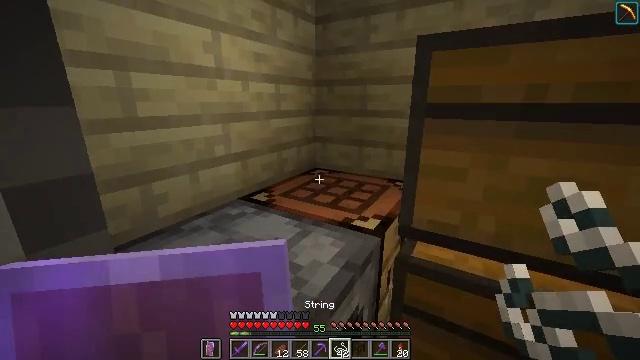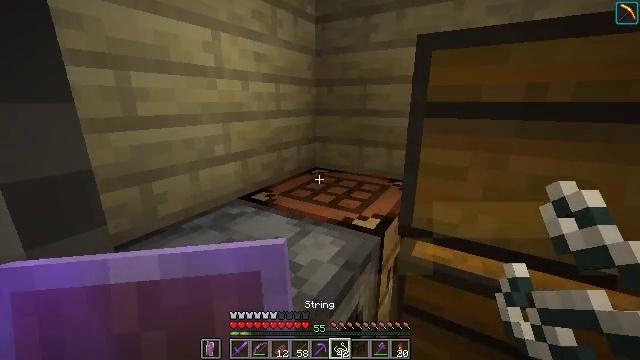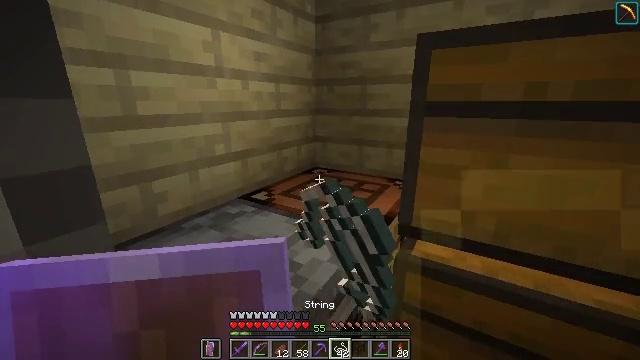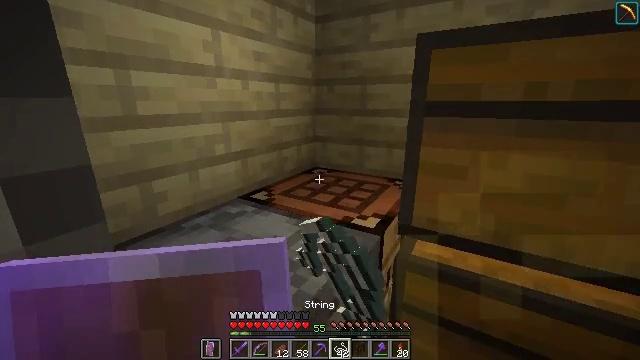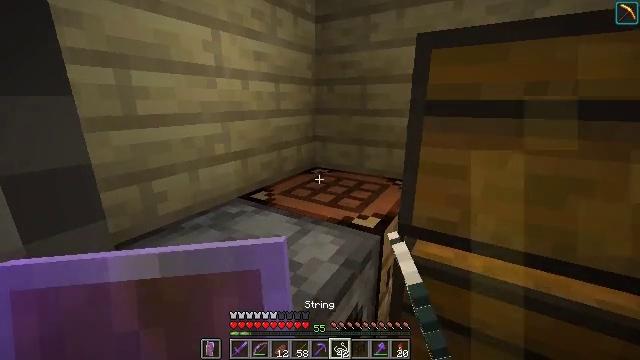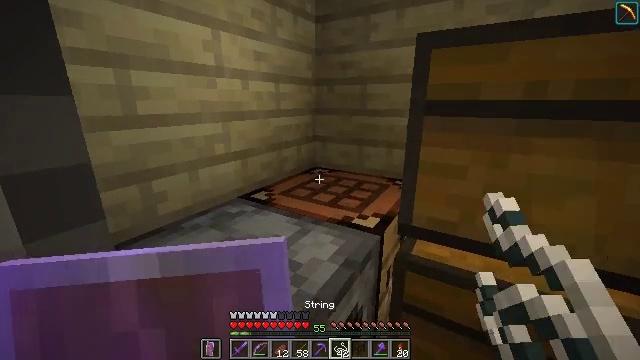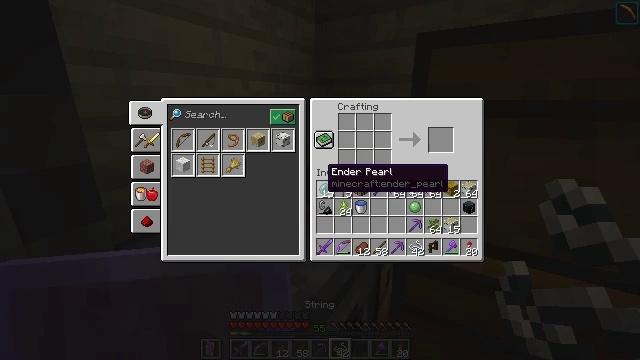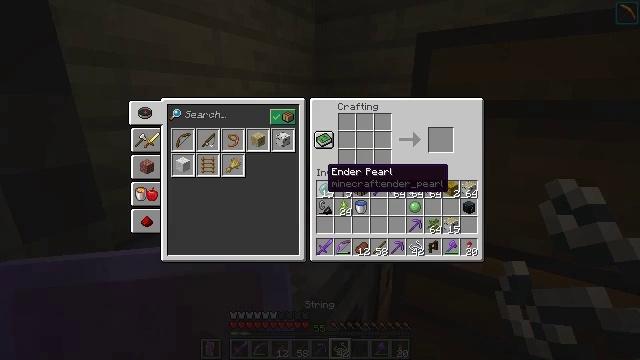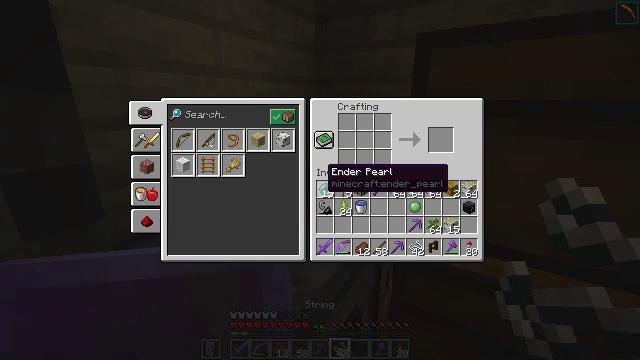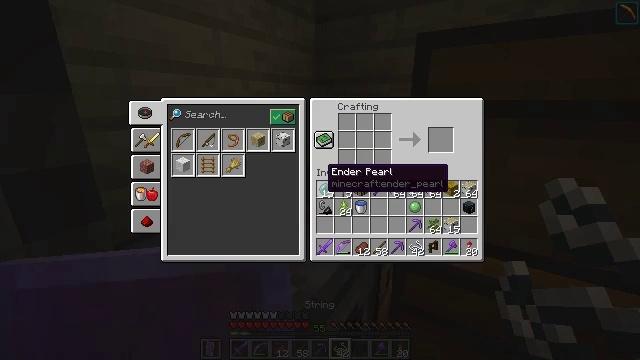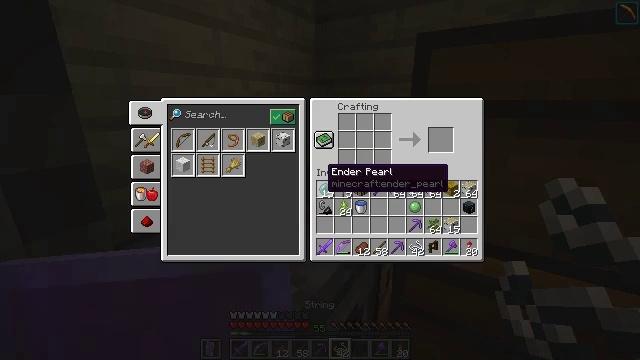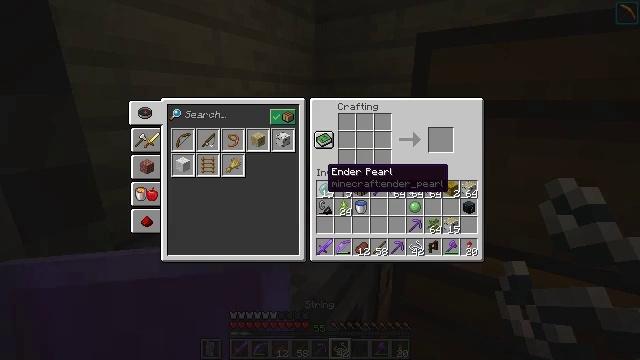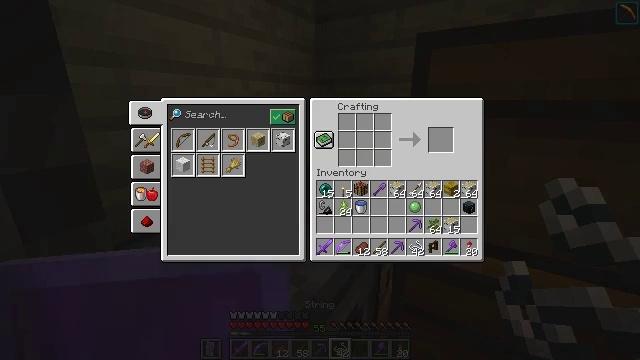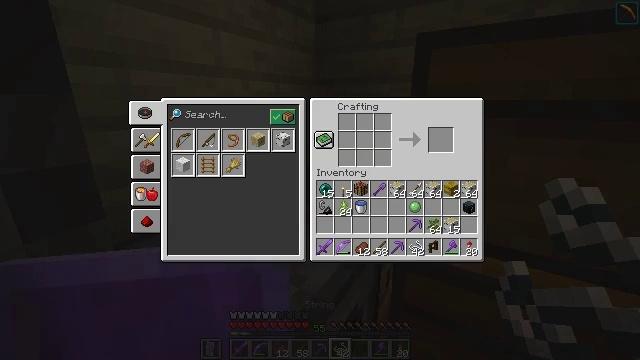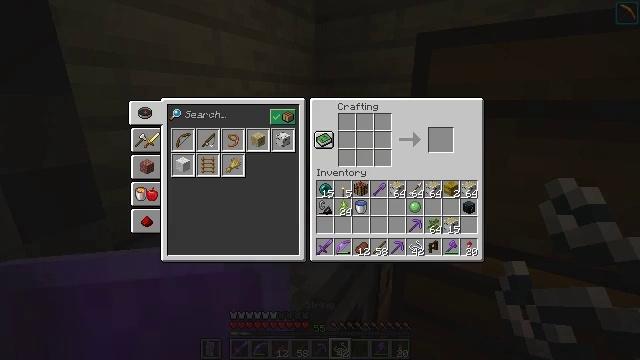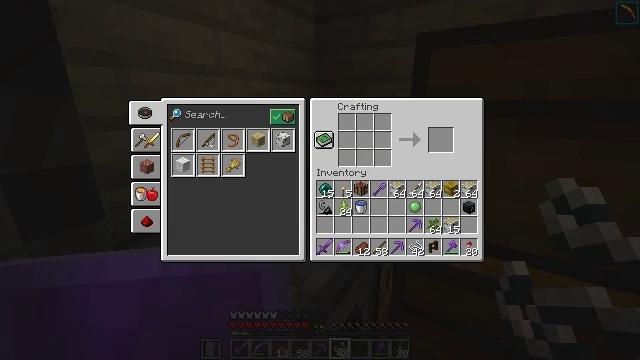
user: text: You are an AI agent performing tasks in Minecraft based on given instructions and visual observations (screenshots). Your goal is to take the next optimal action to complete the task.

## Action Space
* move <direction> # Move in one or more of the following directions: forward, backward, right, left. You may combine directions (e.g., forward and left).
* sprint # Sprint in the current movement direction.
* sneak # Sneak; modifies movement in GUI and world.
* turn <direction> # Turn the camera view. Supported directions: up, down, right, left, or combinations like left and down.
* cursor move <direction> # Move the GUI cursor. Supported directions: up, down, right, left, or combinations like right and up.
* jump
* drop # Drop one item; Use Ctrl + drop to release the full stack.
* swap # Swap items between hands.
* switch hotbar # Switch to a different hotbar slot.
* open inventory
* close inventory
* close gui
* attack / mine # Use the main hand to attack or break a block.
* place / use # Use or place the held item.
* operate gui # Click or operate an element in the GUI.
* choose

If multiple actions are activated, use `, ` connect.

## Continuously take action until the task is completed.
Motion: motion action
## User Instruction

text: Get a lead by crafting string and slimeball together.
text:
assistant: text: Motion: use / place
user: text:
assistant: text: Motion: use / place
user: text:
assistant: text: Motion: use / place
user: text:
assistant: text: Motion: use / place
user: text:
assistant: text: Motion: no_op
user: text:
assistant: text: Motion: no_op
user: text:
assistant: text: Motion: no_op
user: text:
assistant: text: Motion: no_op
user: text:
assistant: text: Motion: no_op
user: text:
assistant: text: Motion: no_op
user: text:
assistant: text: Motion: no_op
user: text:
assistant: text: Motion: turn left
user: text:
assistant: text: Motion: turn left
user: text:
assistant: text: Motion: turn left
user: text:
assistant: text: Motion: turn left
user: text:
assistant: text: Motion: no_op
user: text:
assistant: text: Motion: turn left and up
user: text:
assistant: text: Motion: no_op
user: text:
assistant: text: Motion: no_op
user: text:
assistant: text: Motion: no_op
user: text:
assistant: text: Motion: no_op
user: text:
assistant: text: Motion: no_op
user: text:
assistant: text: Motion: no_op
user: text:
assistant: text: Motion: no_op
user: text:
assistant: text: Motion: no_op
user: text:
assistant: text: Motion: attack / mine
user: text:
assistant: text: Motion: attack / mine
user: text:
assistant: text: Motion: turn right
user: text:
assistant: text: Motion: turn right
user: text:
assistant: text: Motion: turn right